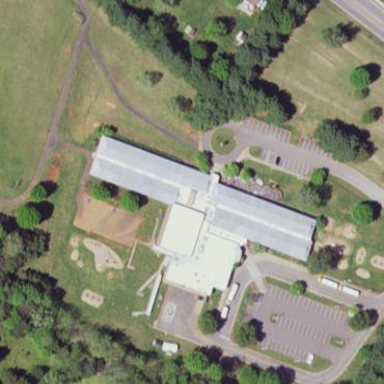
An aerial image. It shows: Primary school.